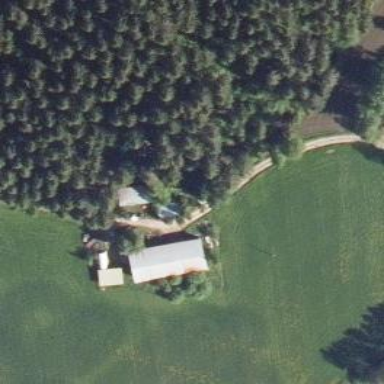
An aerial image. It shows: Farmyard area.